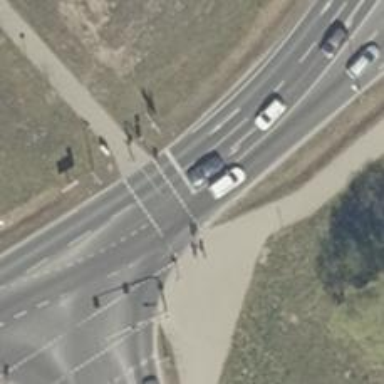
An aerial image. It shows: Secondary road with asphalt surface and lane markings.